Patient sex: M
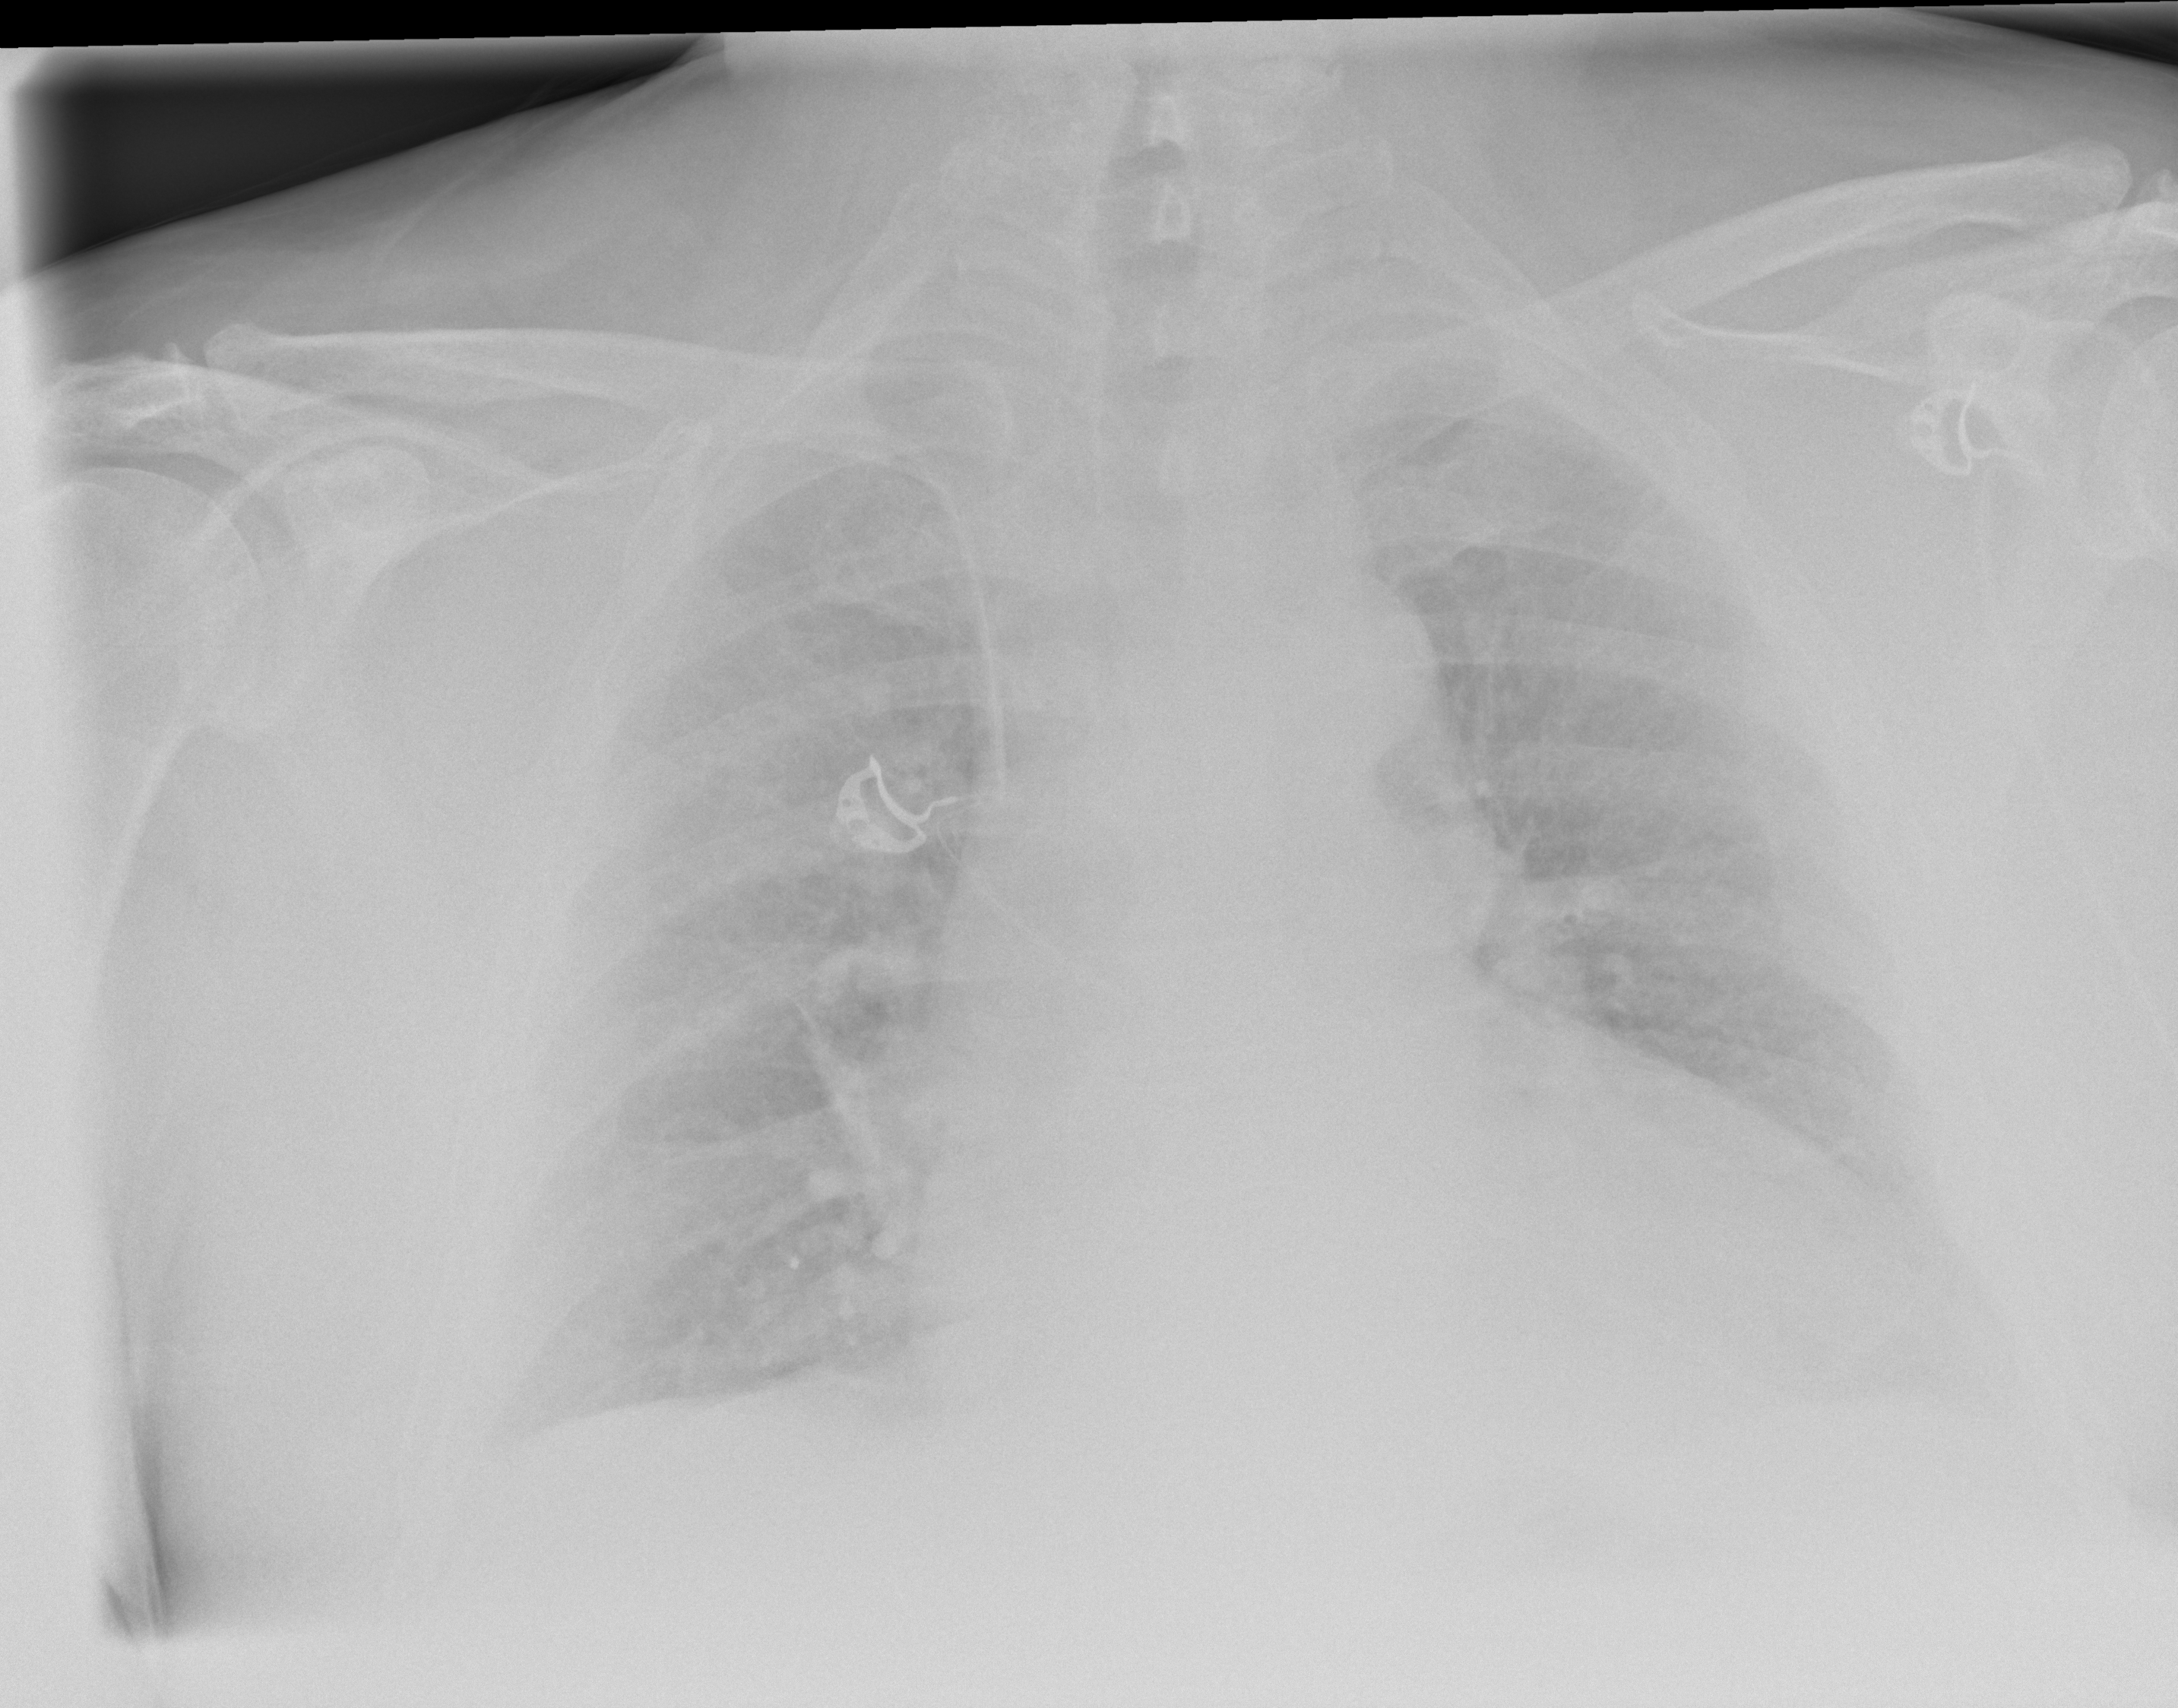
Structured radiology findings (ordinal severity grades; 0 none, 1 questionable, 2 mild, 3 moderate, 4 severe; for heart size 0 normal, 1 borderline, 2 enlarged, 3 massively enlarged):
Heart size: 2
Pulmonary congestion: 0
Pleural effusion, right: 0
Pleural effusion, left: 0
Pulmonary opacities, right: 2
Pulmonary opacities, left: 2
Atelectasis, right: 2
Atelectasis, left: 2